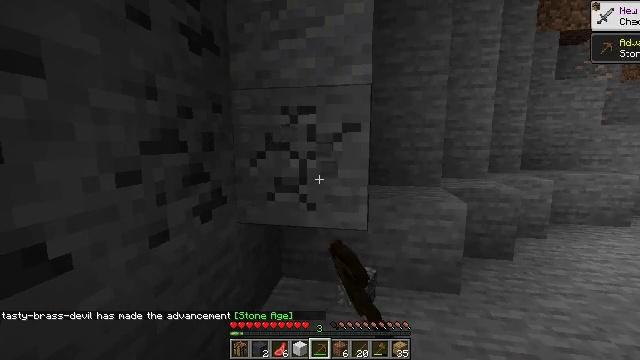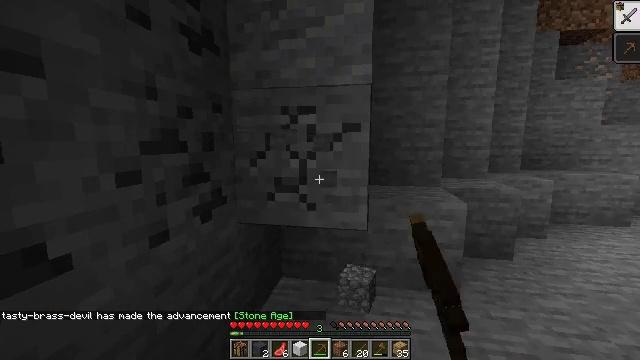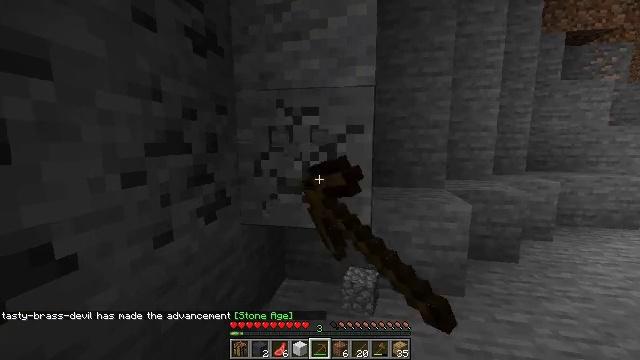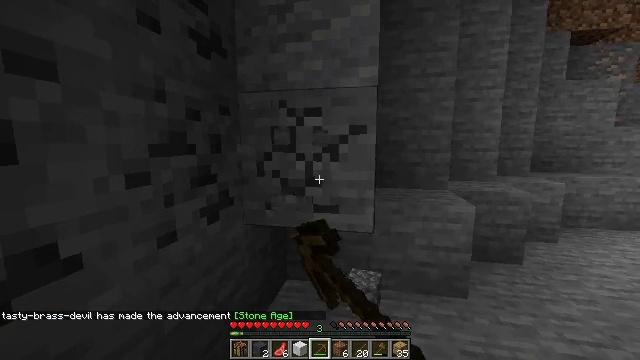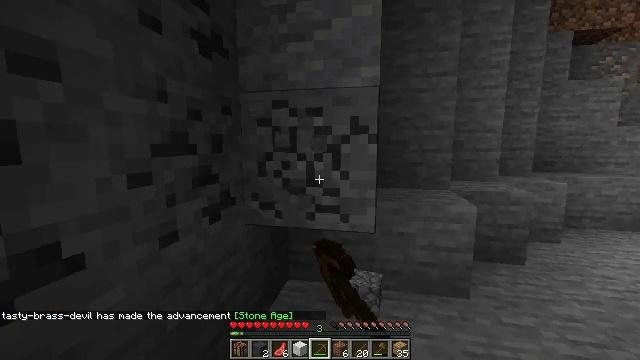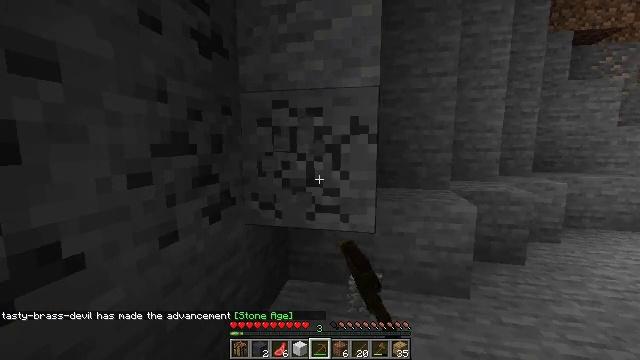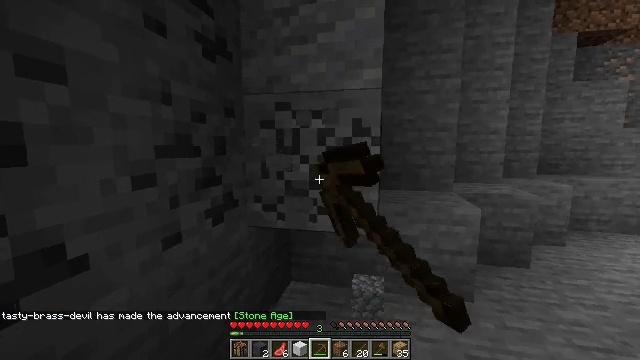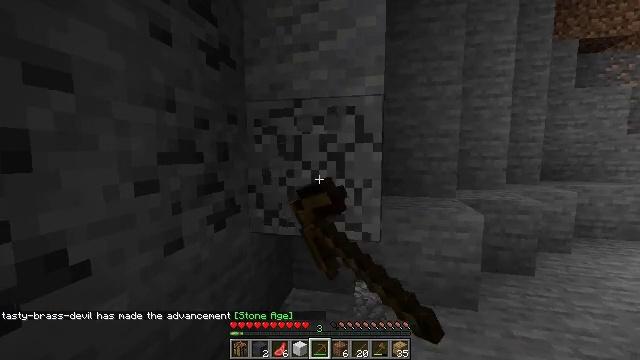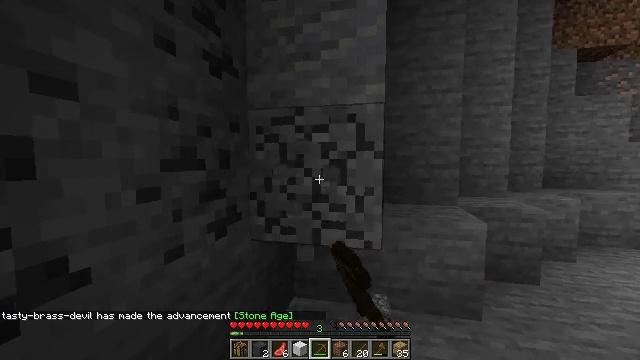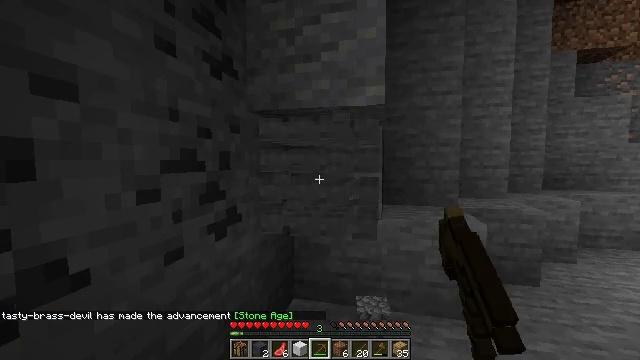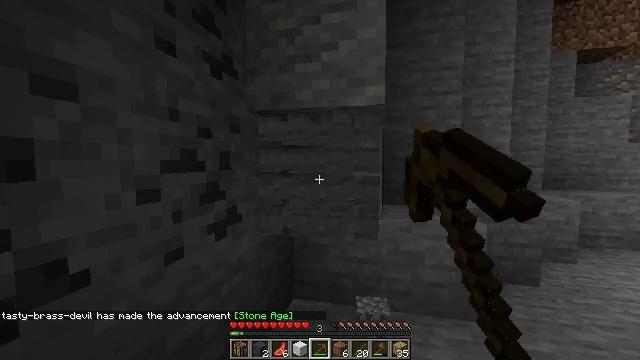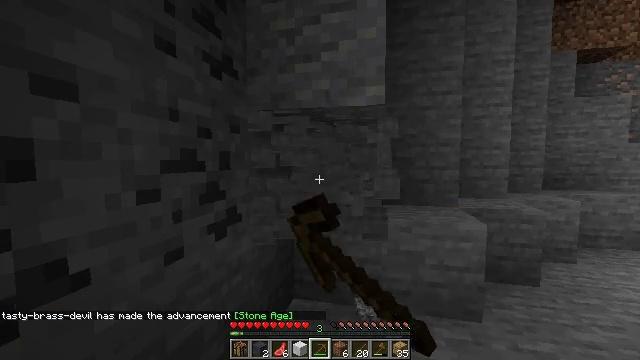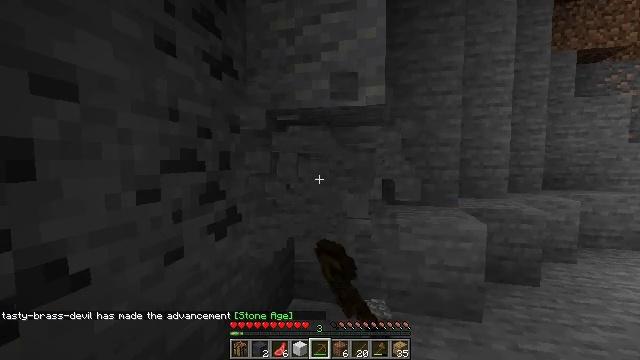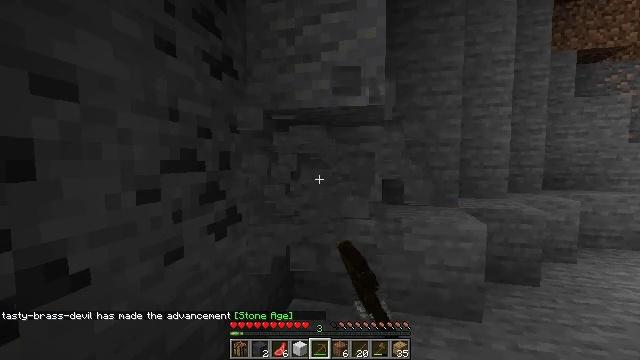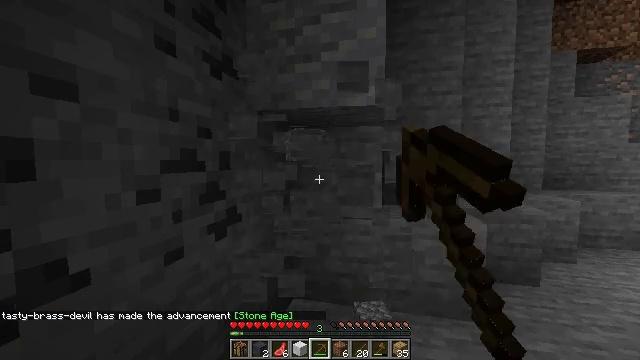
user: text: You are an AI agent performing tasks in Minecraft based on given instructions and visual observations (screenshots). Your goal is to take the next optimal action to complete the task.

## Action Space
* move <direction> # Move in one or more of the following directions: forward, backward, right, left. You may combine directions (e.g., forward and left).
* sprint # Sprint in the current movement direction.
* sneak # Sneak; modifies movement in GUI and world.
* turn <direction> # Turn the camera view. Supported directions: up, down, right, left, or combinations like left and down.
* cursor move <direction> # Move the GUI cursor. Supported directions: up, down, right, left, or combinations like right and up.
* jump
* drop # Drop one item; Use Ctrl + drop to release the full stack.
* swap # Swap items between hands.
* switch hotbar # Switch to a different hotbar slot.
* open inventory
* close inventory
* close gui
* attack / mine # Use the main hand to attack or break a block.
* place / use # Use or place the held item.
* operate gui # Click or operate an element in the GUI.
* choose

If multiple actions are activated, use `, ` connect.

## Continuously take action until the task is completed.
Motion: motion action
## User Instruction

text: Dig up the stone with a tool.
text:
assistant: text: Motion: attack / mine
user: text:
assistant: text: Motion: attack / mine
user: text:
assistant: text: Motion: attack / mine
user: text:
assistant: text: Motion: attack / mine
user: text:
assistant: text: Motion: attack / mine
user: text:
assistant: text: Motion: attack / mine
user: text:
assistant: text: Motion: turn up, attack / mine
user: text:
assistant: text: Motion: turn up, attack / mine
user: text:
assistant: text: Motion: attack / mine
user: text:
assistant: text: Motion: attack / mine
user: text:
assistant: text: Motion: attack / mine
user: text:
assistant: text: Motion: attack / mine
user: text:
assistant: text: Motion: attack / mine
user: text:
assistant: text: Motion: attack / mine
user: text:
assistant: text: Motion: attack / mine